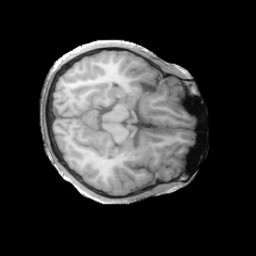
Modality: T1w
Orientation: axial
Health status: ill
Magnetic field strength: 3 T